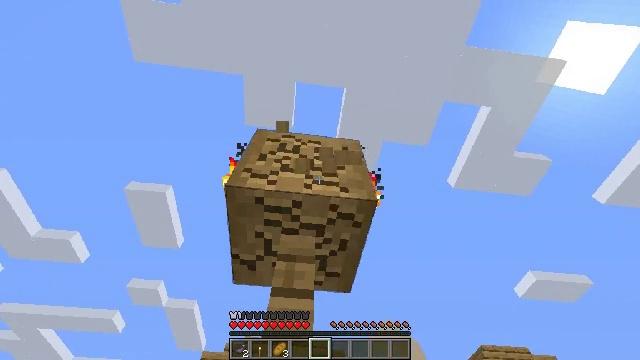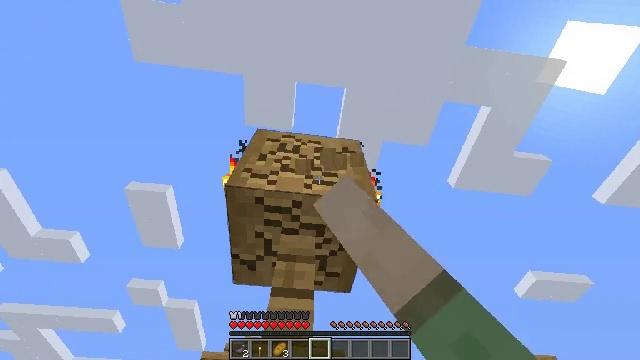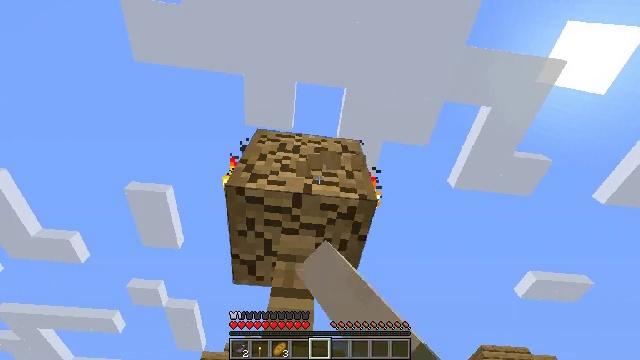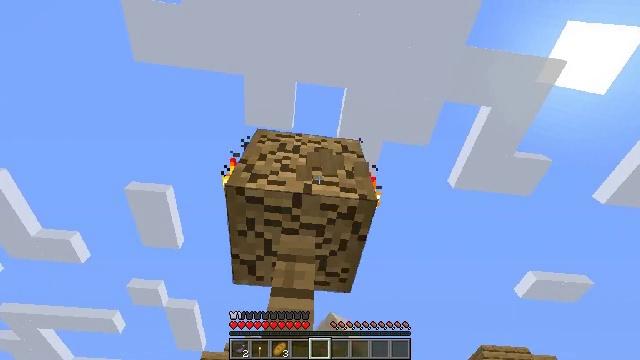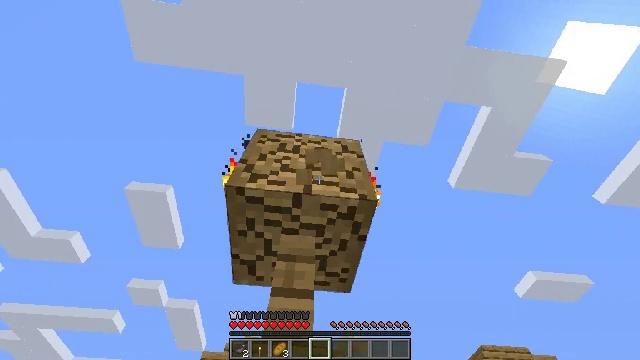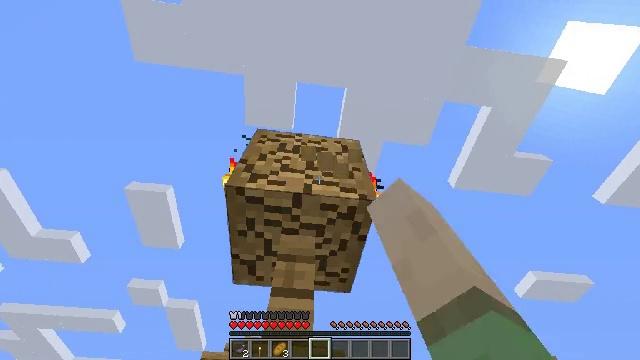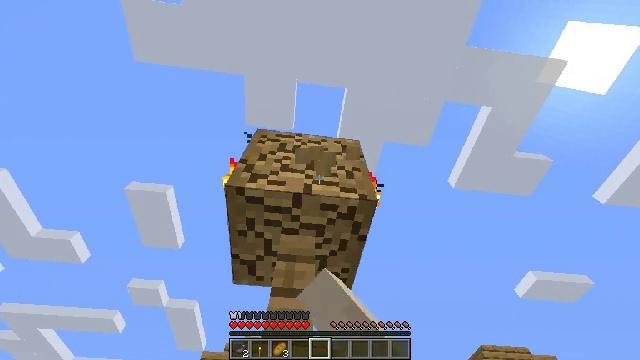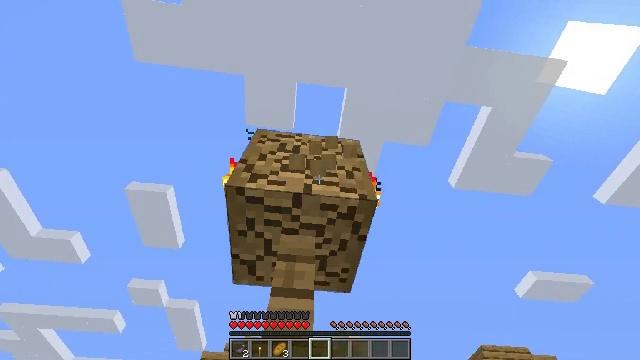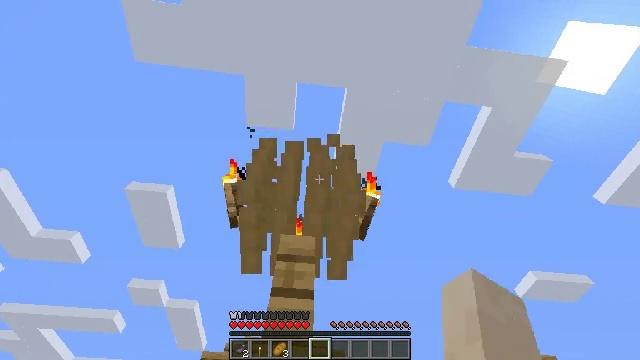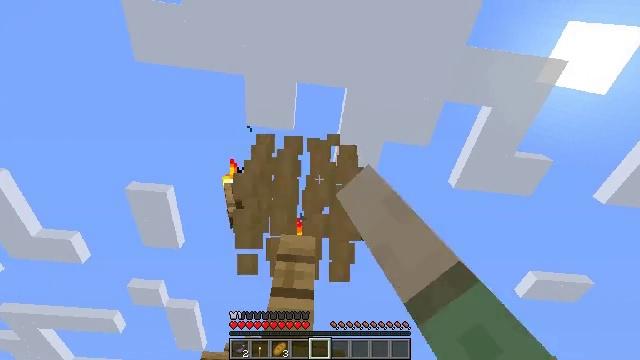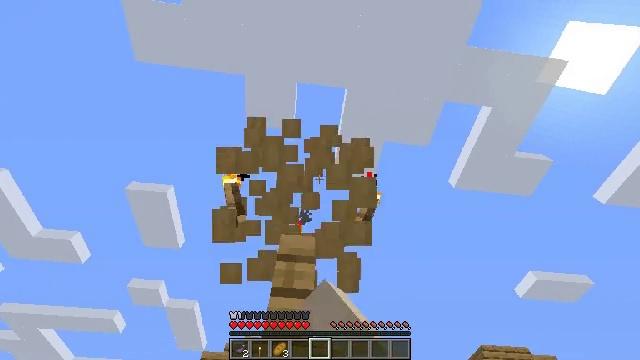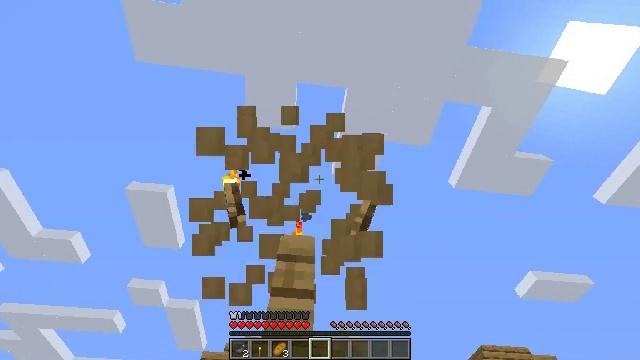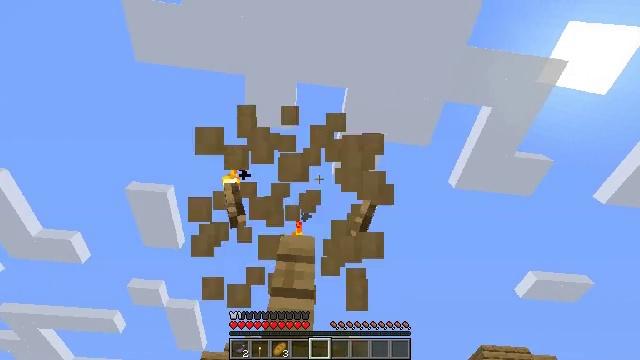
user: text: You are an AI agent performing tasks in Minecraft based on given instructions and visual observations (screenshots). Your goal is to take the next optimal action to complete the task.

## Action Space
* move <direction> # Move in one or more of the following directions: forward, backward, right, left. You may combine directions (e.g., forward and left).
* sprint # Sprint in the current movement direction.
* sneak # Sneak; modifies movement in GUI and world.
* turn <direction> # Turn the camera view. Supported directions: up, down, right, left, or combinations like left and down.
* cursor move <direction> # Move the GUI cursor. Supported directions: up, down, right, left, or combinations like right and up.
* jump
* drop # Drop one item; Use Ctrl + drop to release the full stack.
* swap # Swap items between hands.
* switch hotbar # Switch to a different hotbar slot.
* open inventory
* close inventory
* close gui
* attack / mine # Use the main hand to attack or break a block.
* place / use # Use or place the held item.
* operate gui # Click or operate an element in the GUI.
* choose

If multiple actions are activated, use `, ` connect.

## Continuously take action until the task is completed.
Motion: motion action
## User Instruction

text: Gather stripped oak wood for building.
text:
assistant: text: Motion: attack / mine
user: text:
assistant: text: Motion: attack / mine
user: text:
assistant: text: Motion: attack / mine
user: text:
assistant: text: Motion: attack / mine
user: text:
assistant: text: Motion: attack / mine
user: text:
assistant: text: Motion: attack / mine
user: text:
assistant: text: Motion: attack / mine
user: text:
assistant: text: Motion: attack / mine
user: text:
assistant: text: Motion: attack / mine
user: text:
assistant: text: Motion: attack / mine
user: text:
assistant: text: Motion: no_op
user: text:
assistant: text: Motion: no_op
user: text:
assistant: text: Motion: no_op